Field crop: tomato
Growth stage: 2
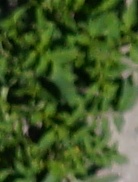
Species: tomato